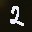
Label: 2